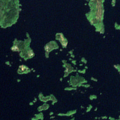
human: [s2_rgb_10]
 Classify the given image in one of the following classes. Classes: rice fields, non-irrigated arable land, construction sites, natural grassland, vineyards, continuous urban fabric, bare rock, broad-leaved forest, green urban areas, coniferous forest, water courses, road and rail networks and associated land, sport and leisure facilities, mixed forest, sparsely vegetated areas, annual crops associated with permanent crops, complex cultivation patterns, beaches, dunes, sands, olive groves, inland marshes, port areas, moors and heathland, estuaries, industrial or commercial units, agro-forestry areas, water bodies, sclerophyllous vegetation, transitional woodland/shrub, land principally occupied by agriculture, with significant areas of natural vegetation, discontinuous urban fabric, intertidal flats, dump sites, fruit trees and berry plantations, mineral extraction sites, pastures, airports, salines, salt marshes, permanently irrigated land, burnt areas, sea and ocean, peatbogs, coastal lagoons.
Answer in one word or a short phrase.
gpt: coniferous forest, mixed forest, water bodies